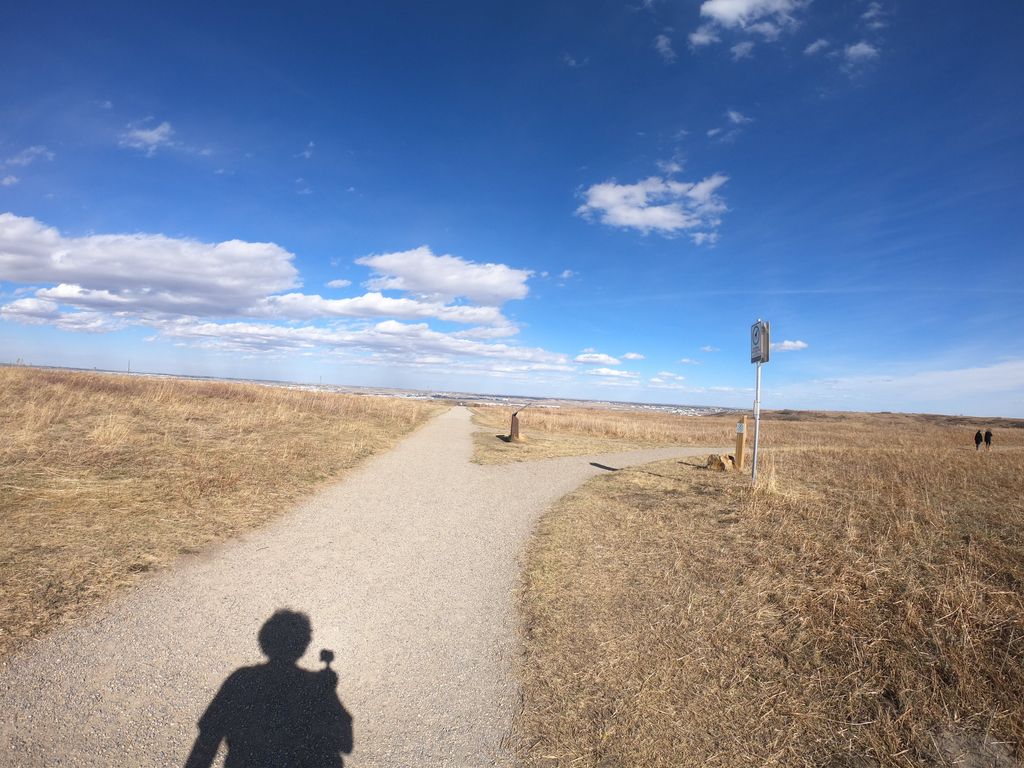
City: calgary